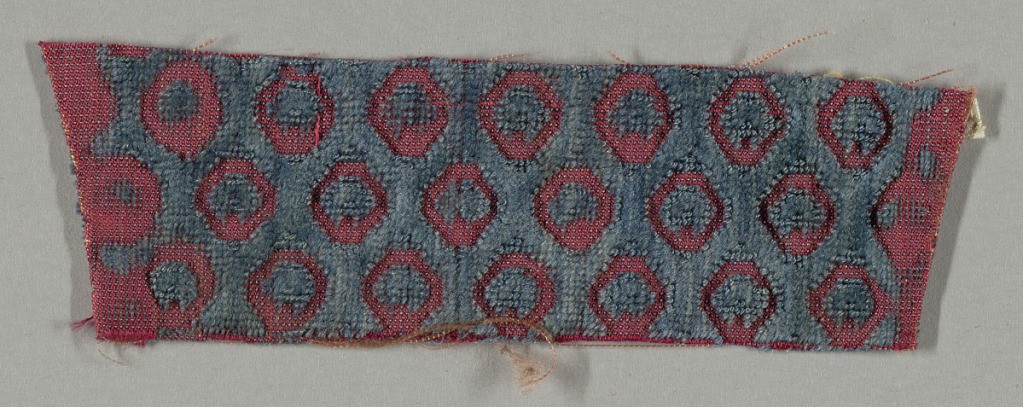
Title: Fragment
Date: mid–late 18th century
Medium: silk Technique: cut and uncut supplementary warp pile (velvet)
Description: Fragment of blue cut and uncut velvet on rose silk ground. Design in velvet forms hexagonal-shaped areas each enclosing a tiny blossom.